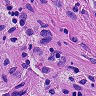
Metastatic tissue present: no